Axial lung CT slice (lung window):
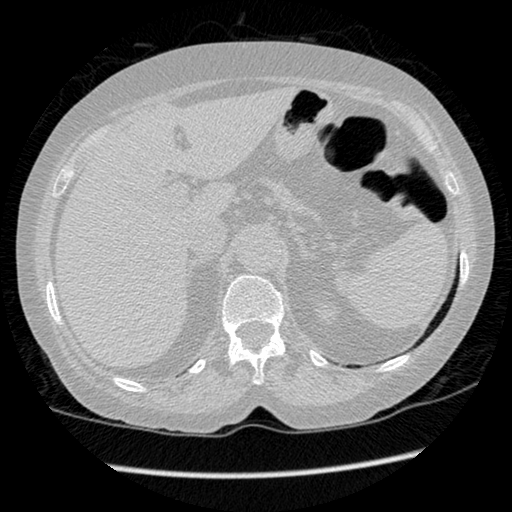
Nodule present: no